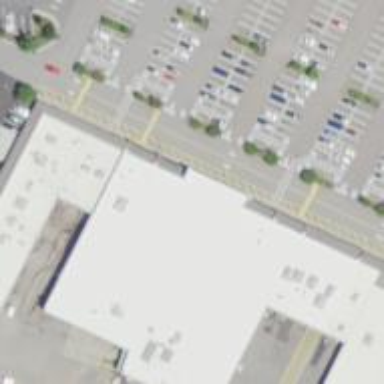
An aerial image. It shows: Supermarket.